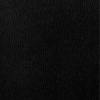
Label: dusty